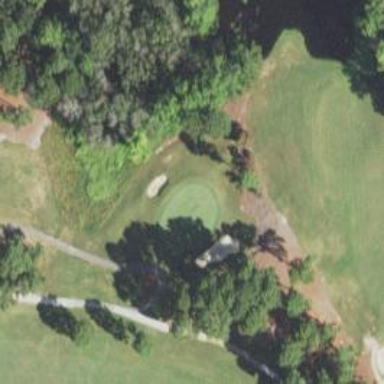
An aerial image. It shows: View of golf hole.